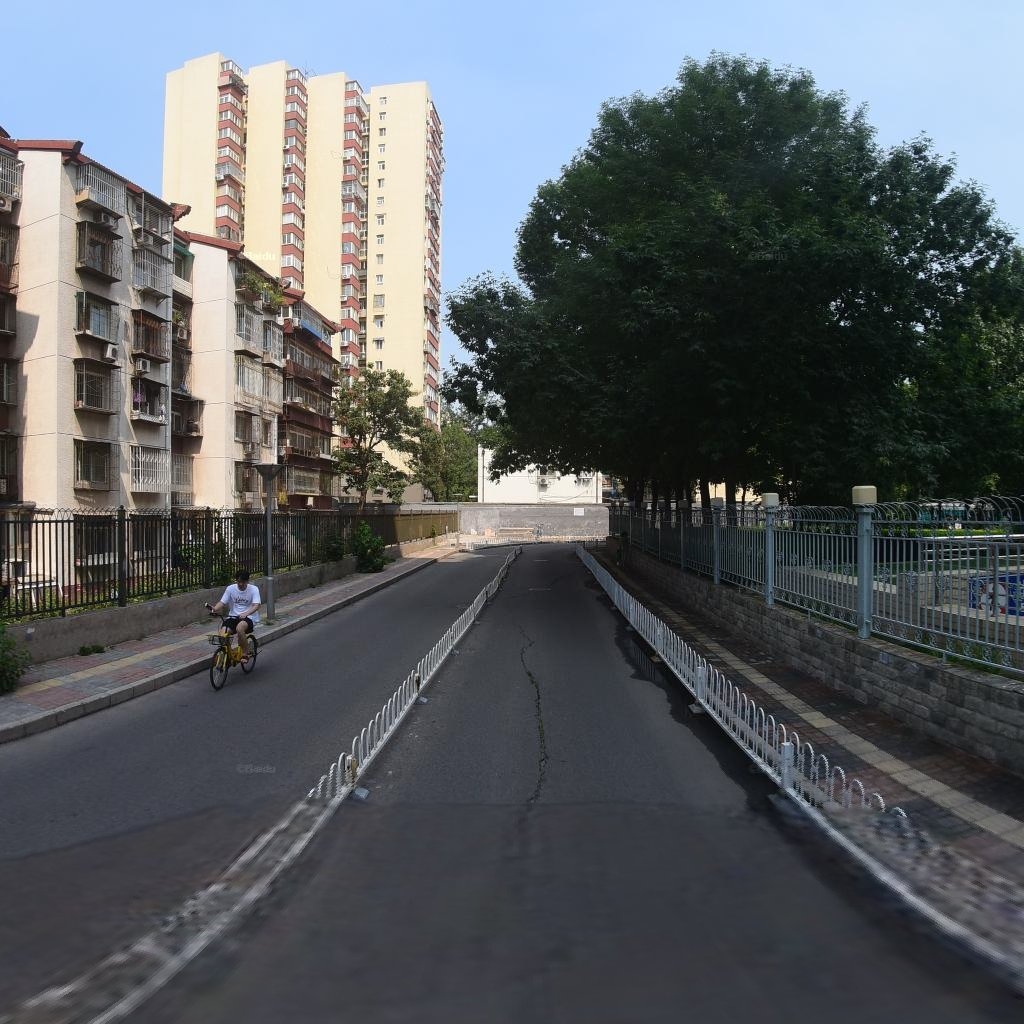
Region: Dongcheng
Road damage annotations: longitudinal crack